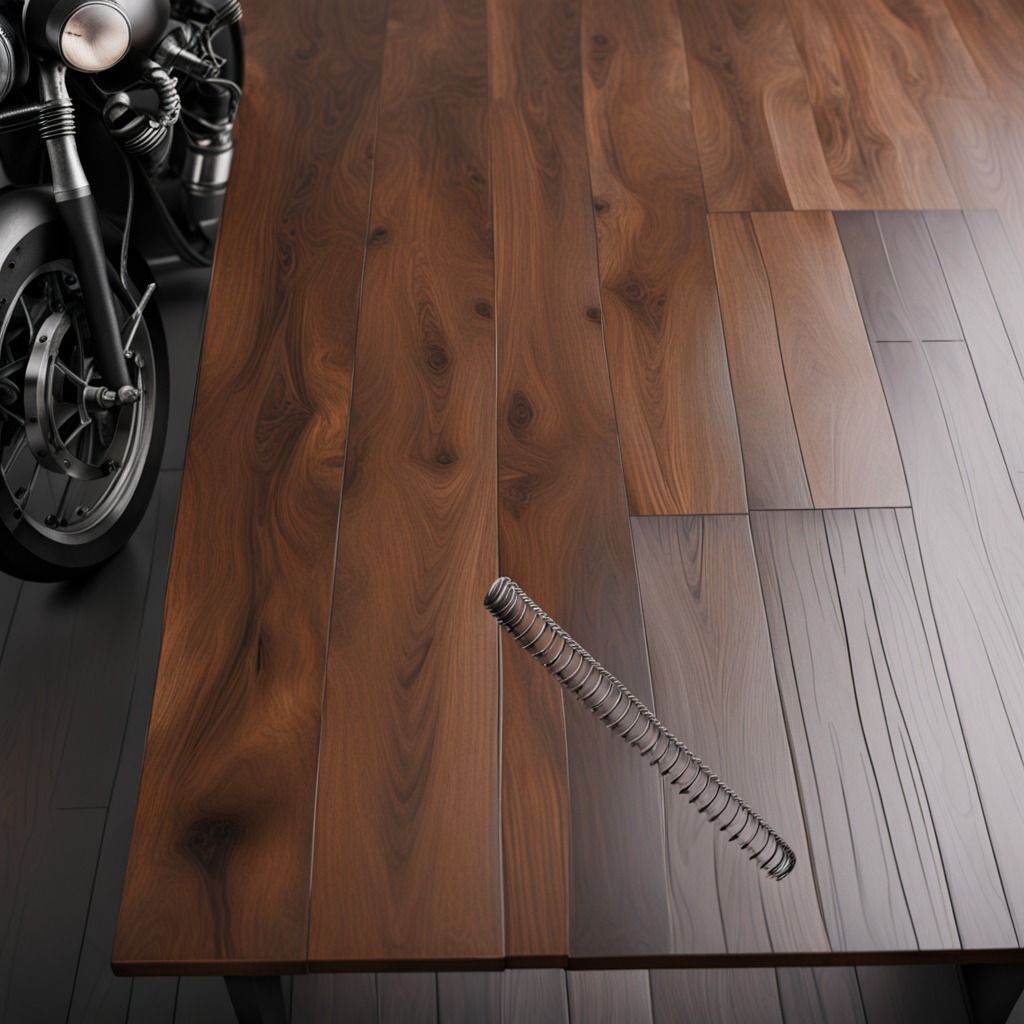
A coiled metal spring is lying on the wooden table in the vintage motorcycle garage.